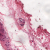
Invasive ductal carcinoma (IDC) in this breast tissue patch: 0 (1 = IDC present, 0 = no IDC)